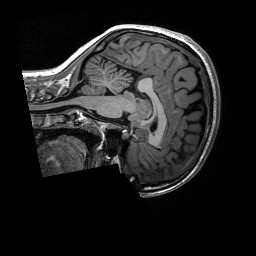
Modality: T1w
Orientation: sagittal
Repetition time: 8 s
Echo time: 0.066 s